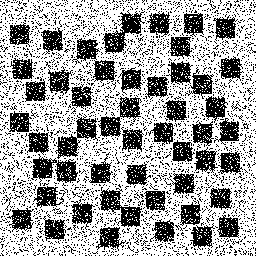
Squares: 52
Triangles: 0
Stars: 0
Total shapes: 52